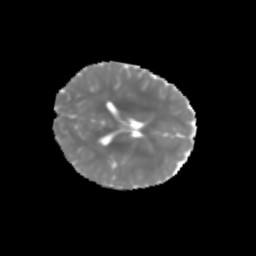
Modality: MD
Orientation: axial
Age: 6
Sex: male
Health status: healthy